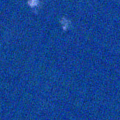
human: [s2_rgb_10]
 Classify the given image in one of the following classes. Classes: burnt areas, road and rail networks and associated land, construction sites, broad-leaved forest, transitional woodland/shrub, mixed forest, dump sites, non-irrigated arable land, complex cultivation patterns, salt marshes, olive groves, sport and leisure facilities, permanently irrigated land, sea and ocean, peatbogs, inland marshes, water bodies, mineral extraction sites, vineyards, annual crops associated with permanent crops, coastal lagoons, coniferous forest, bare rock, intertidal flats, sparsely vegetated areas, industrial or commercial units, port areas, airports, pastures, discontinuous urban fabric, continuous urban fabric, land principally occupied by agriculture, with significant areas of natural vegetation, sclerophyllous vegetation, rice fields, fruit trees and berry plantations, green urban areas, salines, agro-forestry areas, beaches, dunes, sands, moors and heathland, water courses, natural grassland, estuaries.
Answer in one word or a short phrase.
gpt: sea and ocean